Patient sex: M
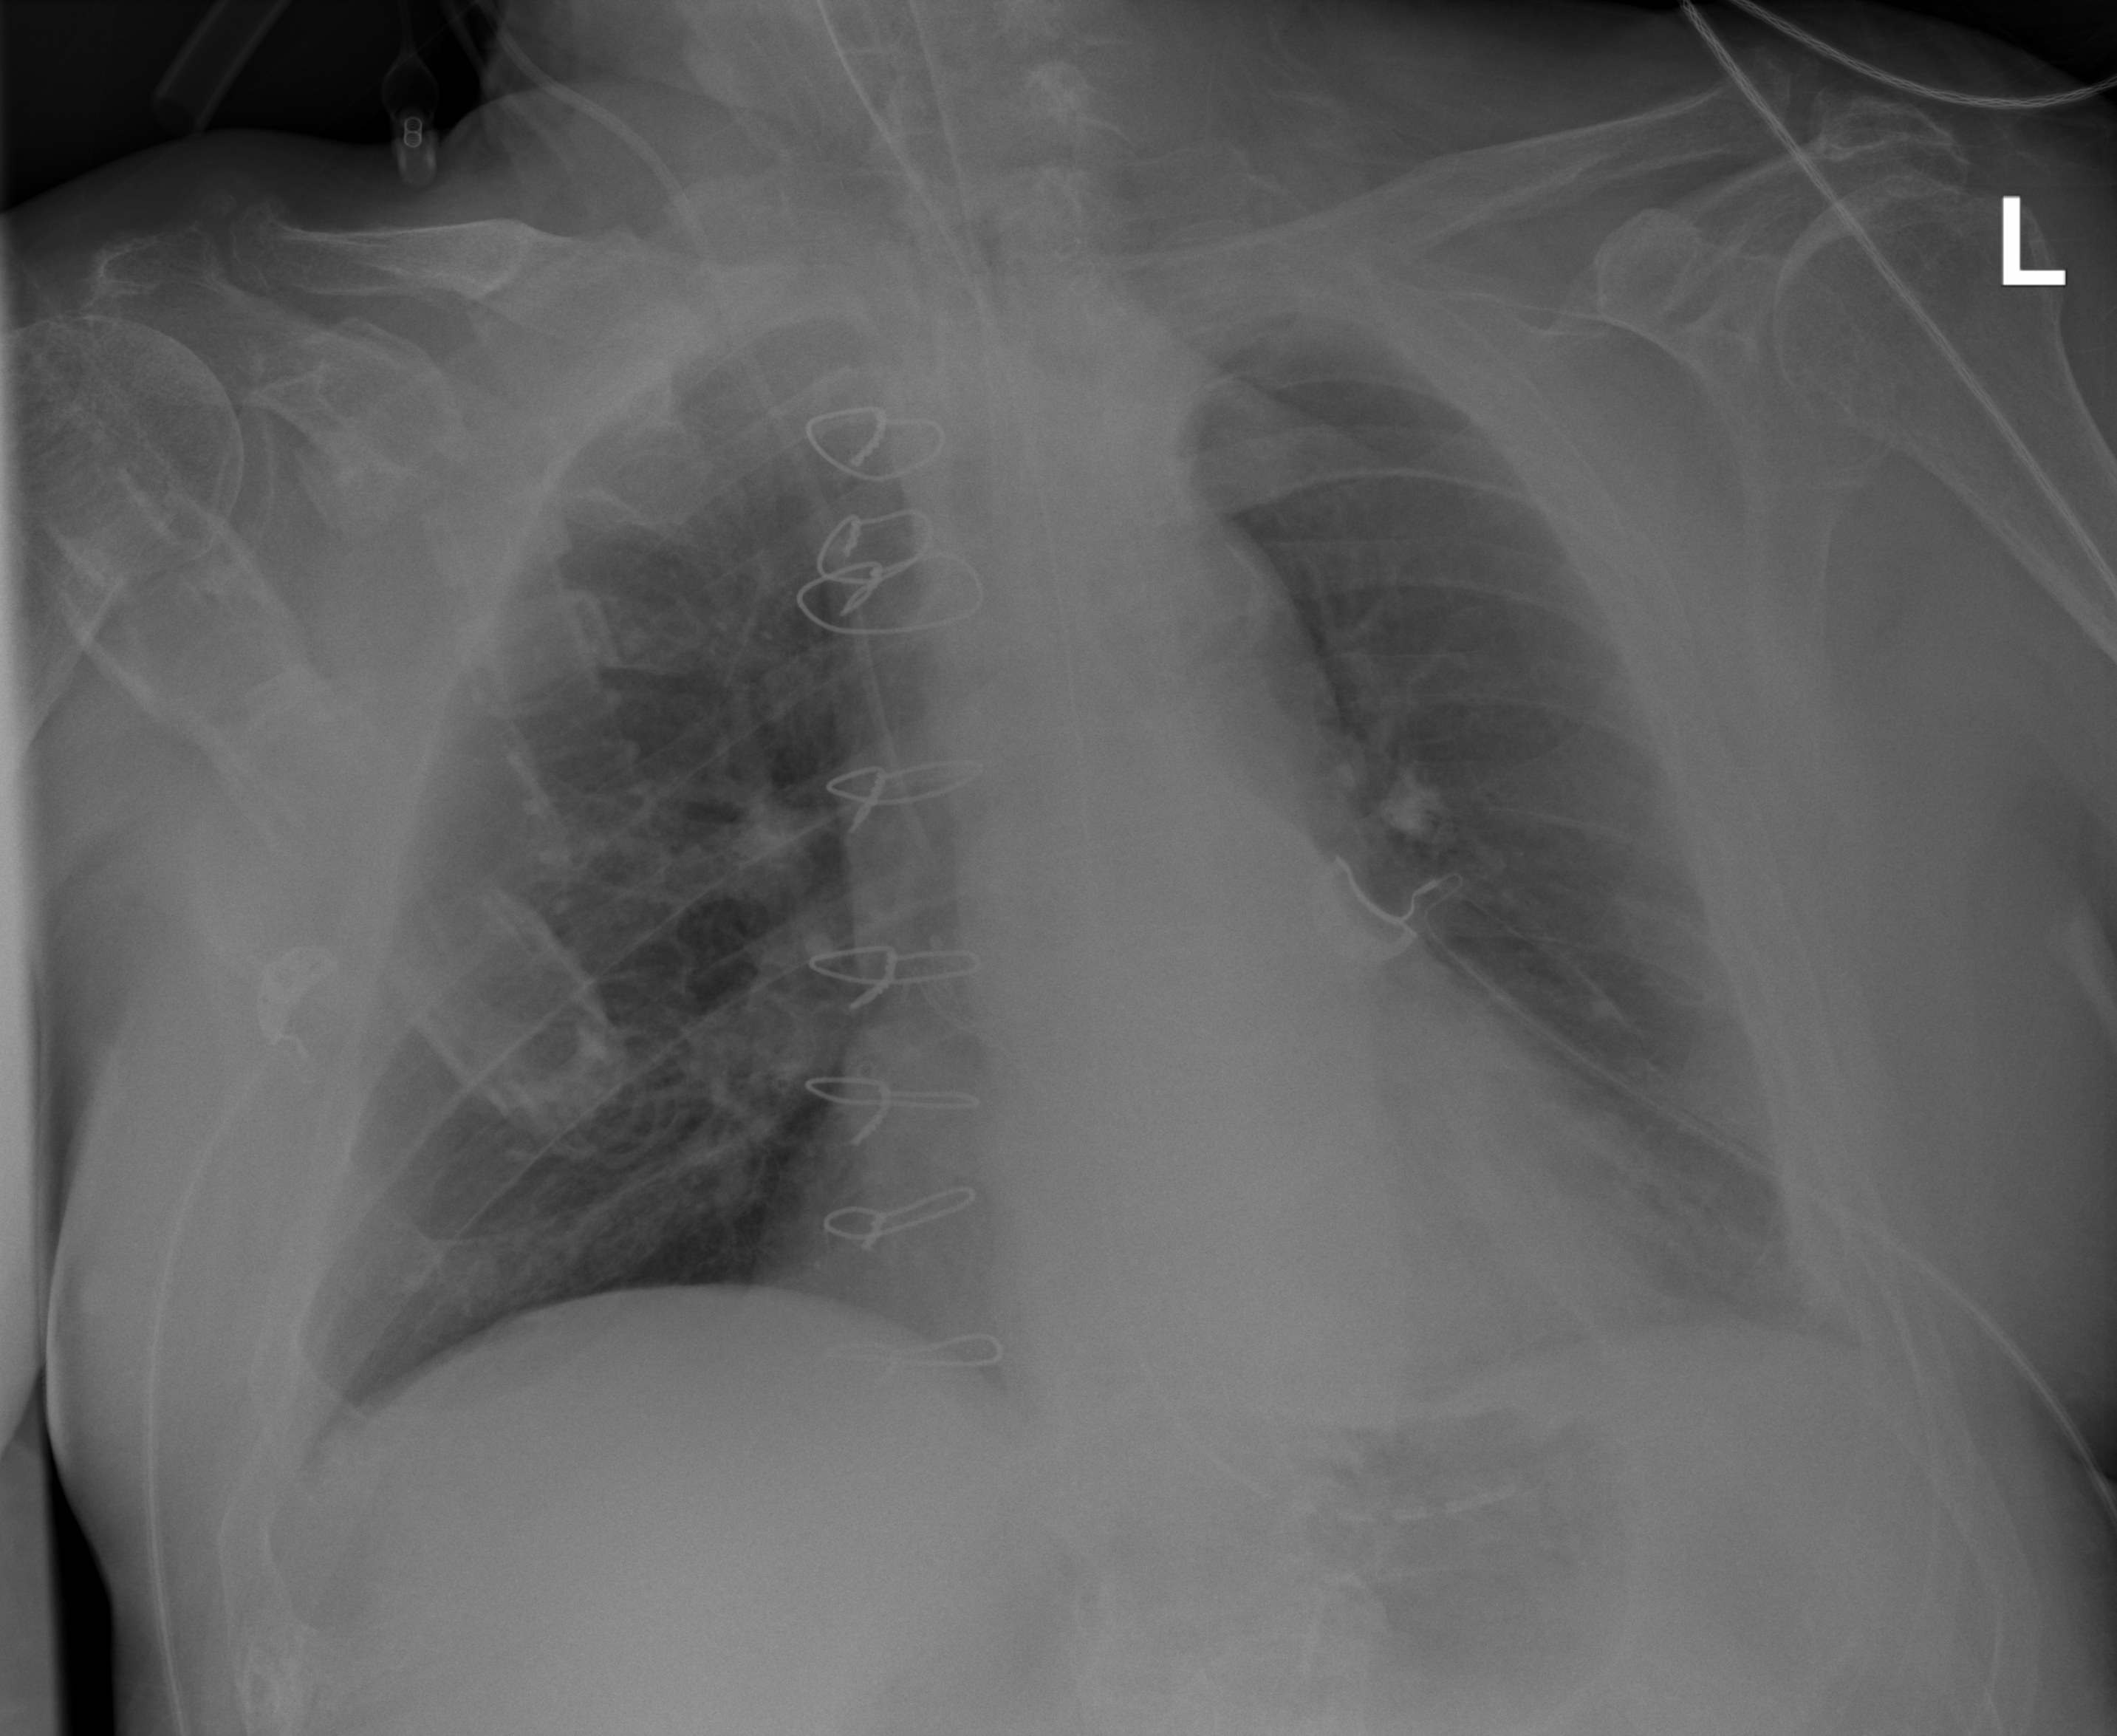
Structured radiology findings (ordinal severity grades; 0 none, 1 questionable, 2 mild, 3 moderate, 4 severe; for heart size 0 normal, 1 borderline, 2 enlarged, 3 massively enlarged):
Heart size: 2
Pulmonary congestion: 2
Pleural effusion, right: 0
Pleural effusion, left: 0
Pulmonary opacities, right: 0
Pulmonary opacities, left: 0
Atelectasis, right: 2
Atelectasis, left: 2